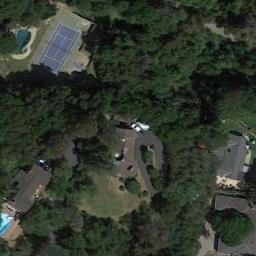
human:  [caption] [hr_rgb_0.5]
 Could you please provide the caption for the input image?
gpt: Tennis court and buildings surrounded by woods .

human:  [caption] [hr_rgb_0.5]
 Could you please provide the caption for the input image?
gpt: Many trees are near the tennis court .

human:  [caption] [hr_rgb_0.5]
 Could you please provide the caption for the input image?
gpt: There are two tennis courts here and cars parked around the court .

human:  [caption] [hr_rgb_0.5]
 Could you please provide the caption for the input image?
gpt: The tennis court is on the grass next to some trees .

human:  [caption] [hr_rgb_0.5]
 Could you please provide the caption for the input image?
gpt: There are many green trees around the tennis court .